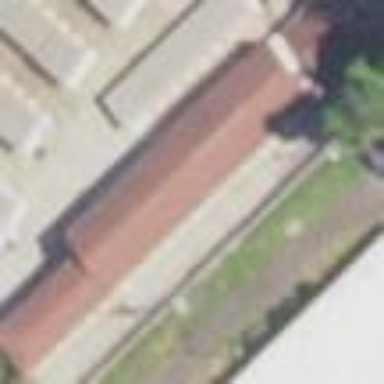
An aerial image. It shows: Commercial building.